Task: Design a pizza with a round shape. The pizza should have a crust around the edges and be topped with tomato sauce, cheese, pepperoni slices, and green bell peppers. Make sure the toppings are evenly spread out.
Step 256:
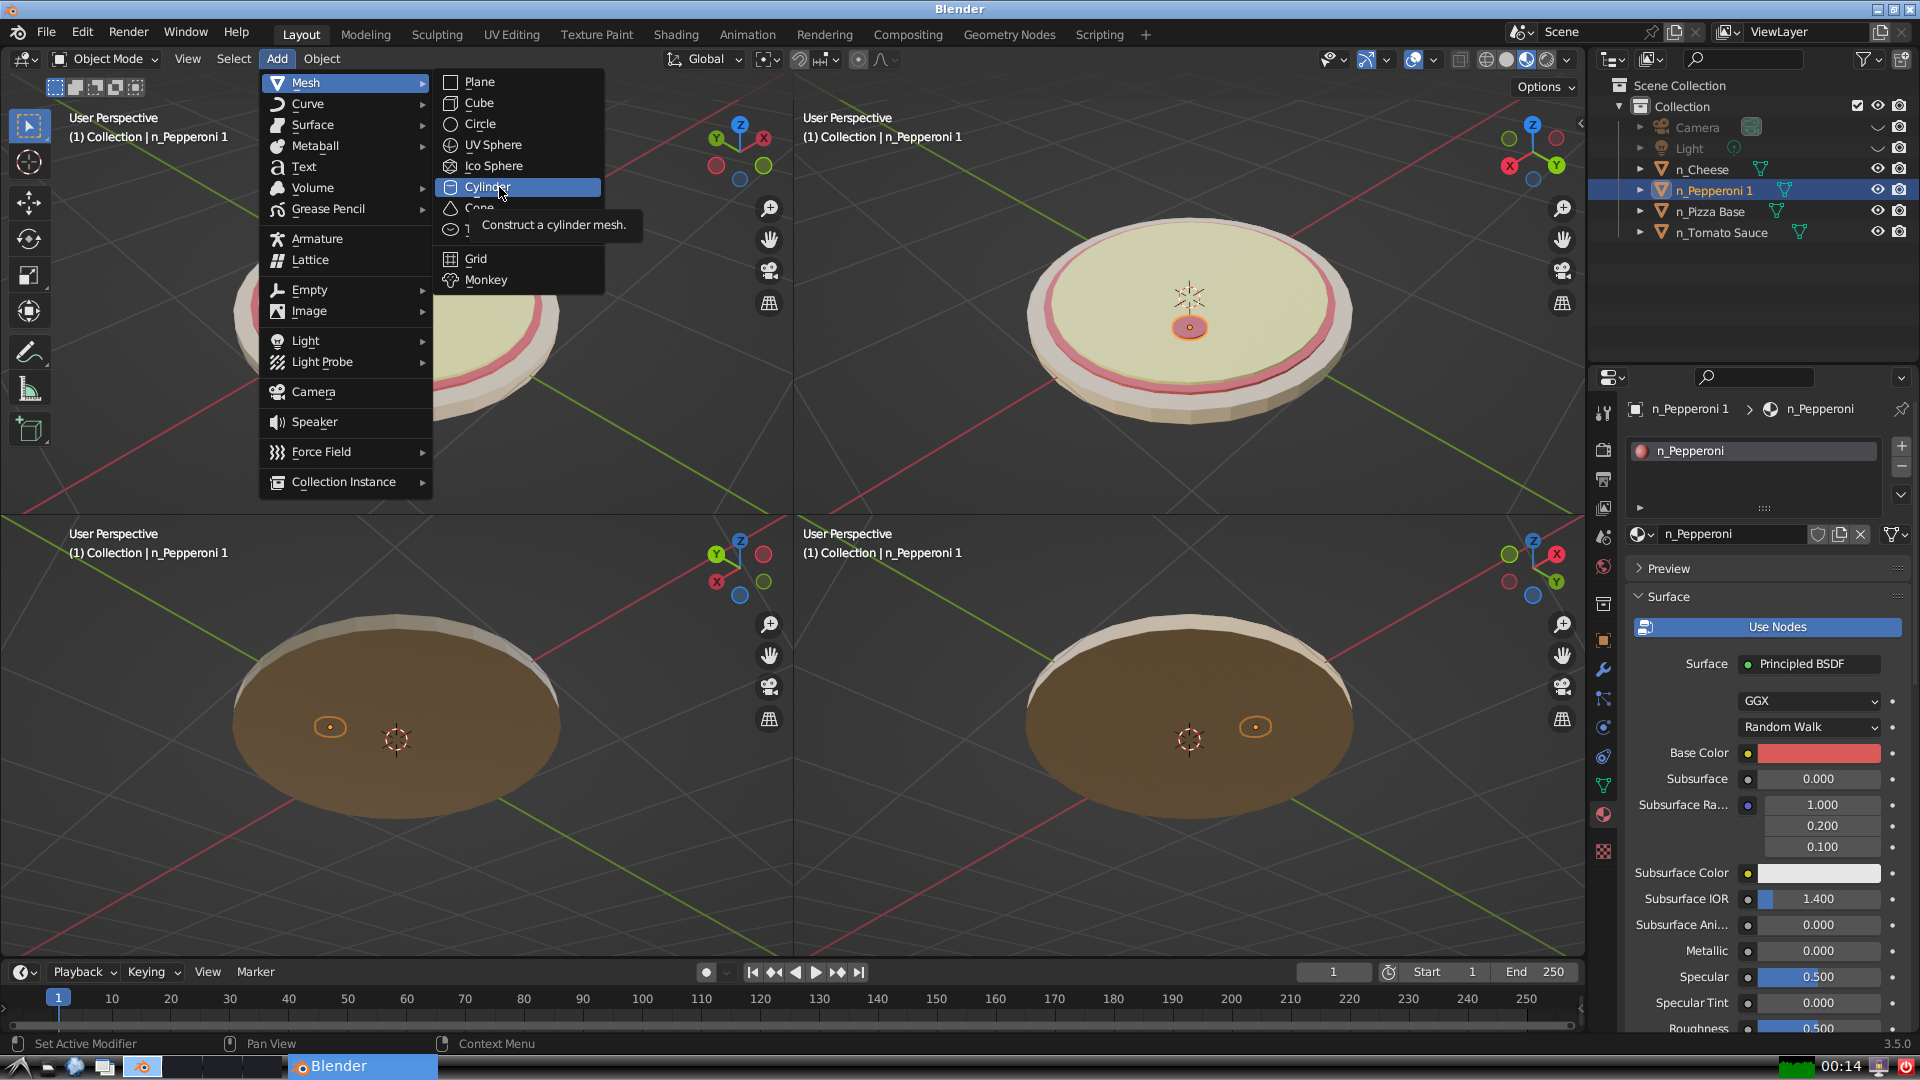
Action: click: no